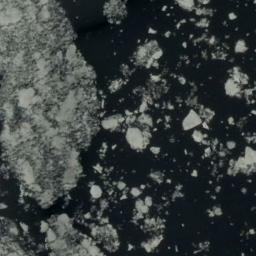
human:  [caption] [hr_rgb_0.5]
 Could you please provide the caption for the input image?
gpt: There is a big ice and many small ice on the dark blue sea .

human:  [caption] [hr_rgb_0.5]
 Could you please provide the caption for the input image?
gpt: A lot of sea ice gathers together but some pieces of sea ice still float in the deep blue sea .

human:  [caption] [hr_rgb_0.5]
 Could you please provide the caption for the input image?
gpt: A large piece of ice and many small pieces of ice floating around it float on the deep blue sea .

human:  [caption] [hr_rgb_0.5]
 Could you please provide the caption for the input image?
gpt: There are sea ice of different sizes .

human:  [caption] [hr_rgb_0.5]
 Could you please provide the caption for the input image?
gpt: There are many small pieces of sea ice and a larger one .